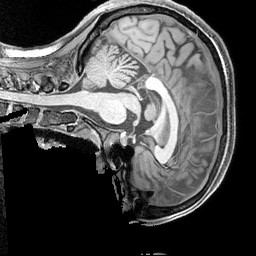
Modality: T1w
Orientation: sagittal